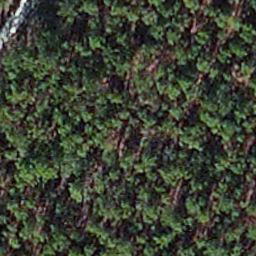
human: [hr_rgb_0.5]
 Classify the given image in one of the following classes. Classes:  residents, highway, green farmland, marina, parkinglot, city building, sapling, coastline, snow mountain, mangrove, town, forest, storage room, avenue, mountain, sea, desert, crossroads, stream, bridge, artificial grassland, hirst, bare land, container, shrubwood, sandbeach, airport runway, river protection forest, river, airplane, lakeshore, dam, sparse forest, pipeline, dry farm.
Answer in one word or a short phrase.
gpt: sapling